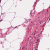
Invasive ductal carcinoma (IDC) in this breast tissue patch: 0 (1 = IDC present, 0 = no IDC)